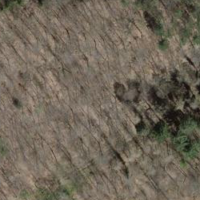
EUNIS habitat code: 41
Species observed at this site:
Mercurialis perennis